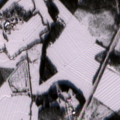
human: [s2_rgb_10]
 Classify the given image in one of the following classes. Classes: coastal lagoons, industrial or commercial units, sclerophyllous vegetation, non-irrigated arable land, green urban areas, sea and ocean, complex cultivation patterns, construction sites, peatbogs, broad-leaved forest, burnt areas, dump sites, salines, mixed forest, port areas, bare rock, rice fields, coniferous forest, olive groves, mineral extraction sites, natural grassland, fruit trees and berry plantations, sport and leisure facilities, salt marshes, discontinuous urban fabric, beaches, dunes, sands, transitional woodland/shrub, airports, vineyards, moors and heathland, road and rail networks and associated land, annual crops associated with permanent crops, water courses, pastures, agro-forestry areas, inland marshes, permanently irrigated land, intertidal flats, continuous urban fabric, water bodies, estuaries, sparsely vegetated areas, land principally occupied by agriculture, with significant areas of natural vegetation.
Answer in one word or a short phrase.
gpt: non-irrigated arable land, land principally occupied by agriculture, with significant areas of natural vegetation, coniferous forest, mixed forest